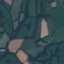
Label: Pasture